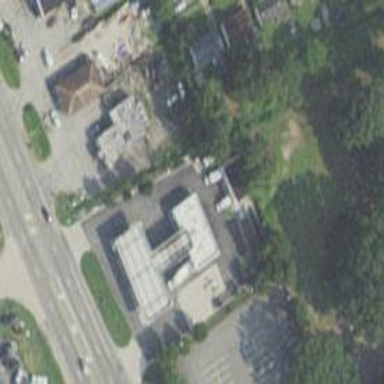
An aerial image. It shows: Convenience shop.